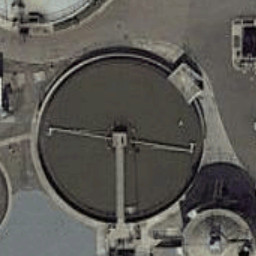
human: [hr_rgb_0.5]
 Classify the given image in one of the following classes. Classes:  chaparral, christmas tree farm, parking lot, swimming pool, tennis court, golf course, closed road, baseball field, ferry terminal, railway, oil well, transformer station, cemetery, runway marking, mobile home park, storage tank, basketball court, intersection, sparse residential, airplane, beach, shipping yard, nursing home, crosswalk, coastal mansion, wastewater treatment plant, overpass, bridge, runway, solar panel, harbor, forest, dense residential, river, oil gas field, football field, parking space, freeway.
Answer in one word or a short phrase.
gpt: wastewater treatment plant